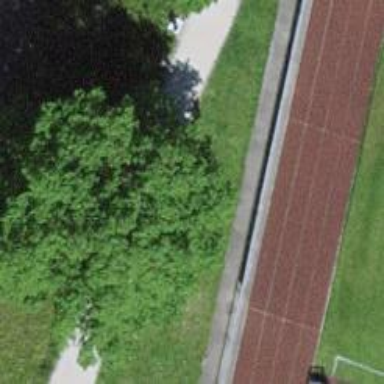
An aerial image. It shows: Bench for seating.